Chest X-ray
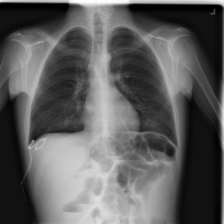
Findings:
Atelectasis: negative
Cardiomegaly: negative
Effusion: negative
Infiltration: negative
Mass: negative
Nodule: negative
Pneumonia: negative
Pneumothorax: negative
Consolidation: negative
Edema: negative
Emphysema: negative
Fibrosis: negative
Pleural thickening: negative
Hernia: negative